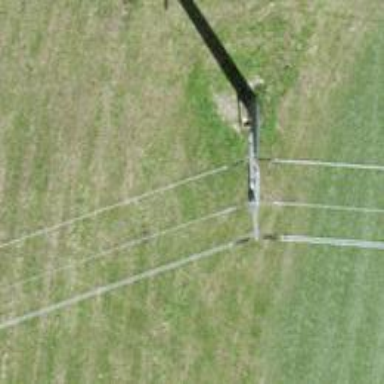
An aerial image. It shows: Minor power line with three cables.